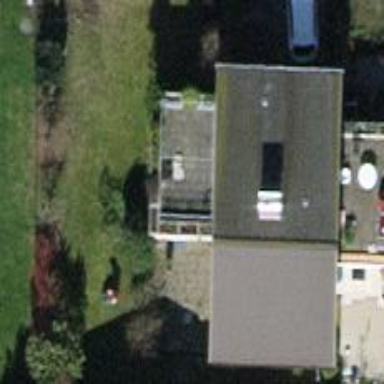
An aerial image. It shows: Simple house.